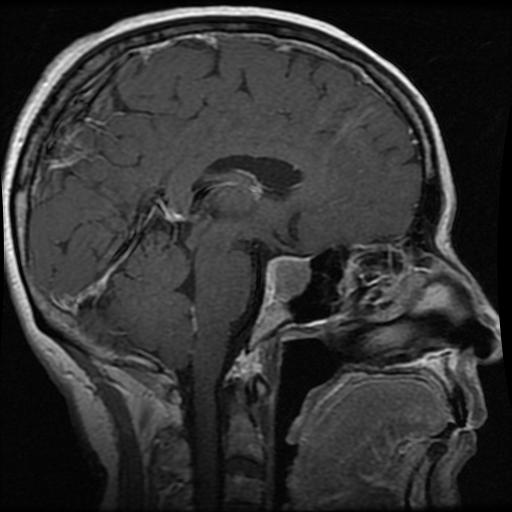
Label: pituitary